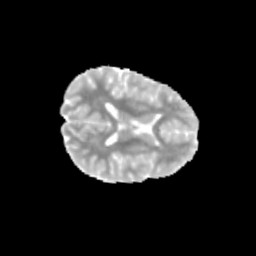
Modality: MD
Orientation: axial
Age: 12
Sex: female
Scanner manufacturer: siemens
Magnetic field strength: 3 T
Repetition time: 3.8 s
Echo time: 0.07 s